Question: My db server is is having continuous high CPU load for the past few days. While investigating this, I was looking at the currently executing requests using the query
'''
SELECT session_id,
request_id,
Db_name(database_id),
start_time,
status,
command,
Substring(txt.TEXT, ( statement_start_offset / 2 ) + 1,
( ( CASE statement_end_offset
WHEN -1 THEN Datalength(txt.TEXT)
ELSE statement_end_offset
END
- statement_start_offset ) / 2 ) + 1) AS statement_text,
wait_type,
wait_time,
blocking_session_id,
percent_complete,
cpu_time,
reads,
writes,
logical_reads,
row_count
FROM sys.dm_exec_requests
CROSS APPLY sys.Dm_exec_sql_text([sql_handle]) AS txt
WHERE session_id <> @@SPID
AND session_id > 50
'''
Most of the time I find that apart from the regular queries sent by application server, there are these weird S queries which seem to be consuming a decent slice of CPU time.
e.g.

They do not appear on the SQL profiler. Anybody has ideas what are they and what should be done about them?
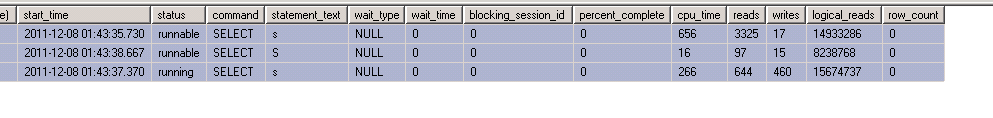
Answer: My guess is that if you capture the whole of 'txt.text' along with 'statement_start_offset' 'statement_end_offset' that you will find that there are some circumstances where the offset columns can both turn out to be '0' and so the displayed 'statement_text' is truncating to only show you the first character of the 'SELECT' query.
'''
DECLARE @text nvarchar(max);
SET @text = 'SELECT .....';
DECLARE @statement_start_offset INT;
SET @statement_start_offset = 0;
DECLARE @statement_end_offset INT;
SET @statement_end_offset = 0;
SELECT
Substring(@text, ( @statement_start_offset / 2 ) + 1,
( ( CASE @statement_end_offset
WHEN -1 THEN Datalength(@text)
ELSE @statement_end_offset END
- @statement_start_offset ) / 2 ) + 1) AS statement_text
'''
I couldn't find any indication of when 'statement_end_offset' would return '0' rather than '-1' though.